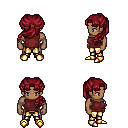
a pixel art fantasy rpg character, male body template, human, dark skin, maroon sleeveless shirt, gold greaves, brunette princess hairstyle, gold boots, four views (front, back, left, right), 2x2 character sprite sheet, small pixel art, hard edges, no anti-aliasing